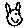
Label: cat